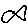
Label: fish